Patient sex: F
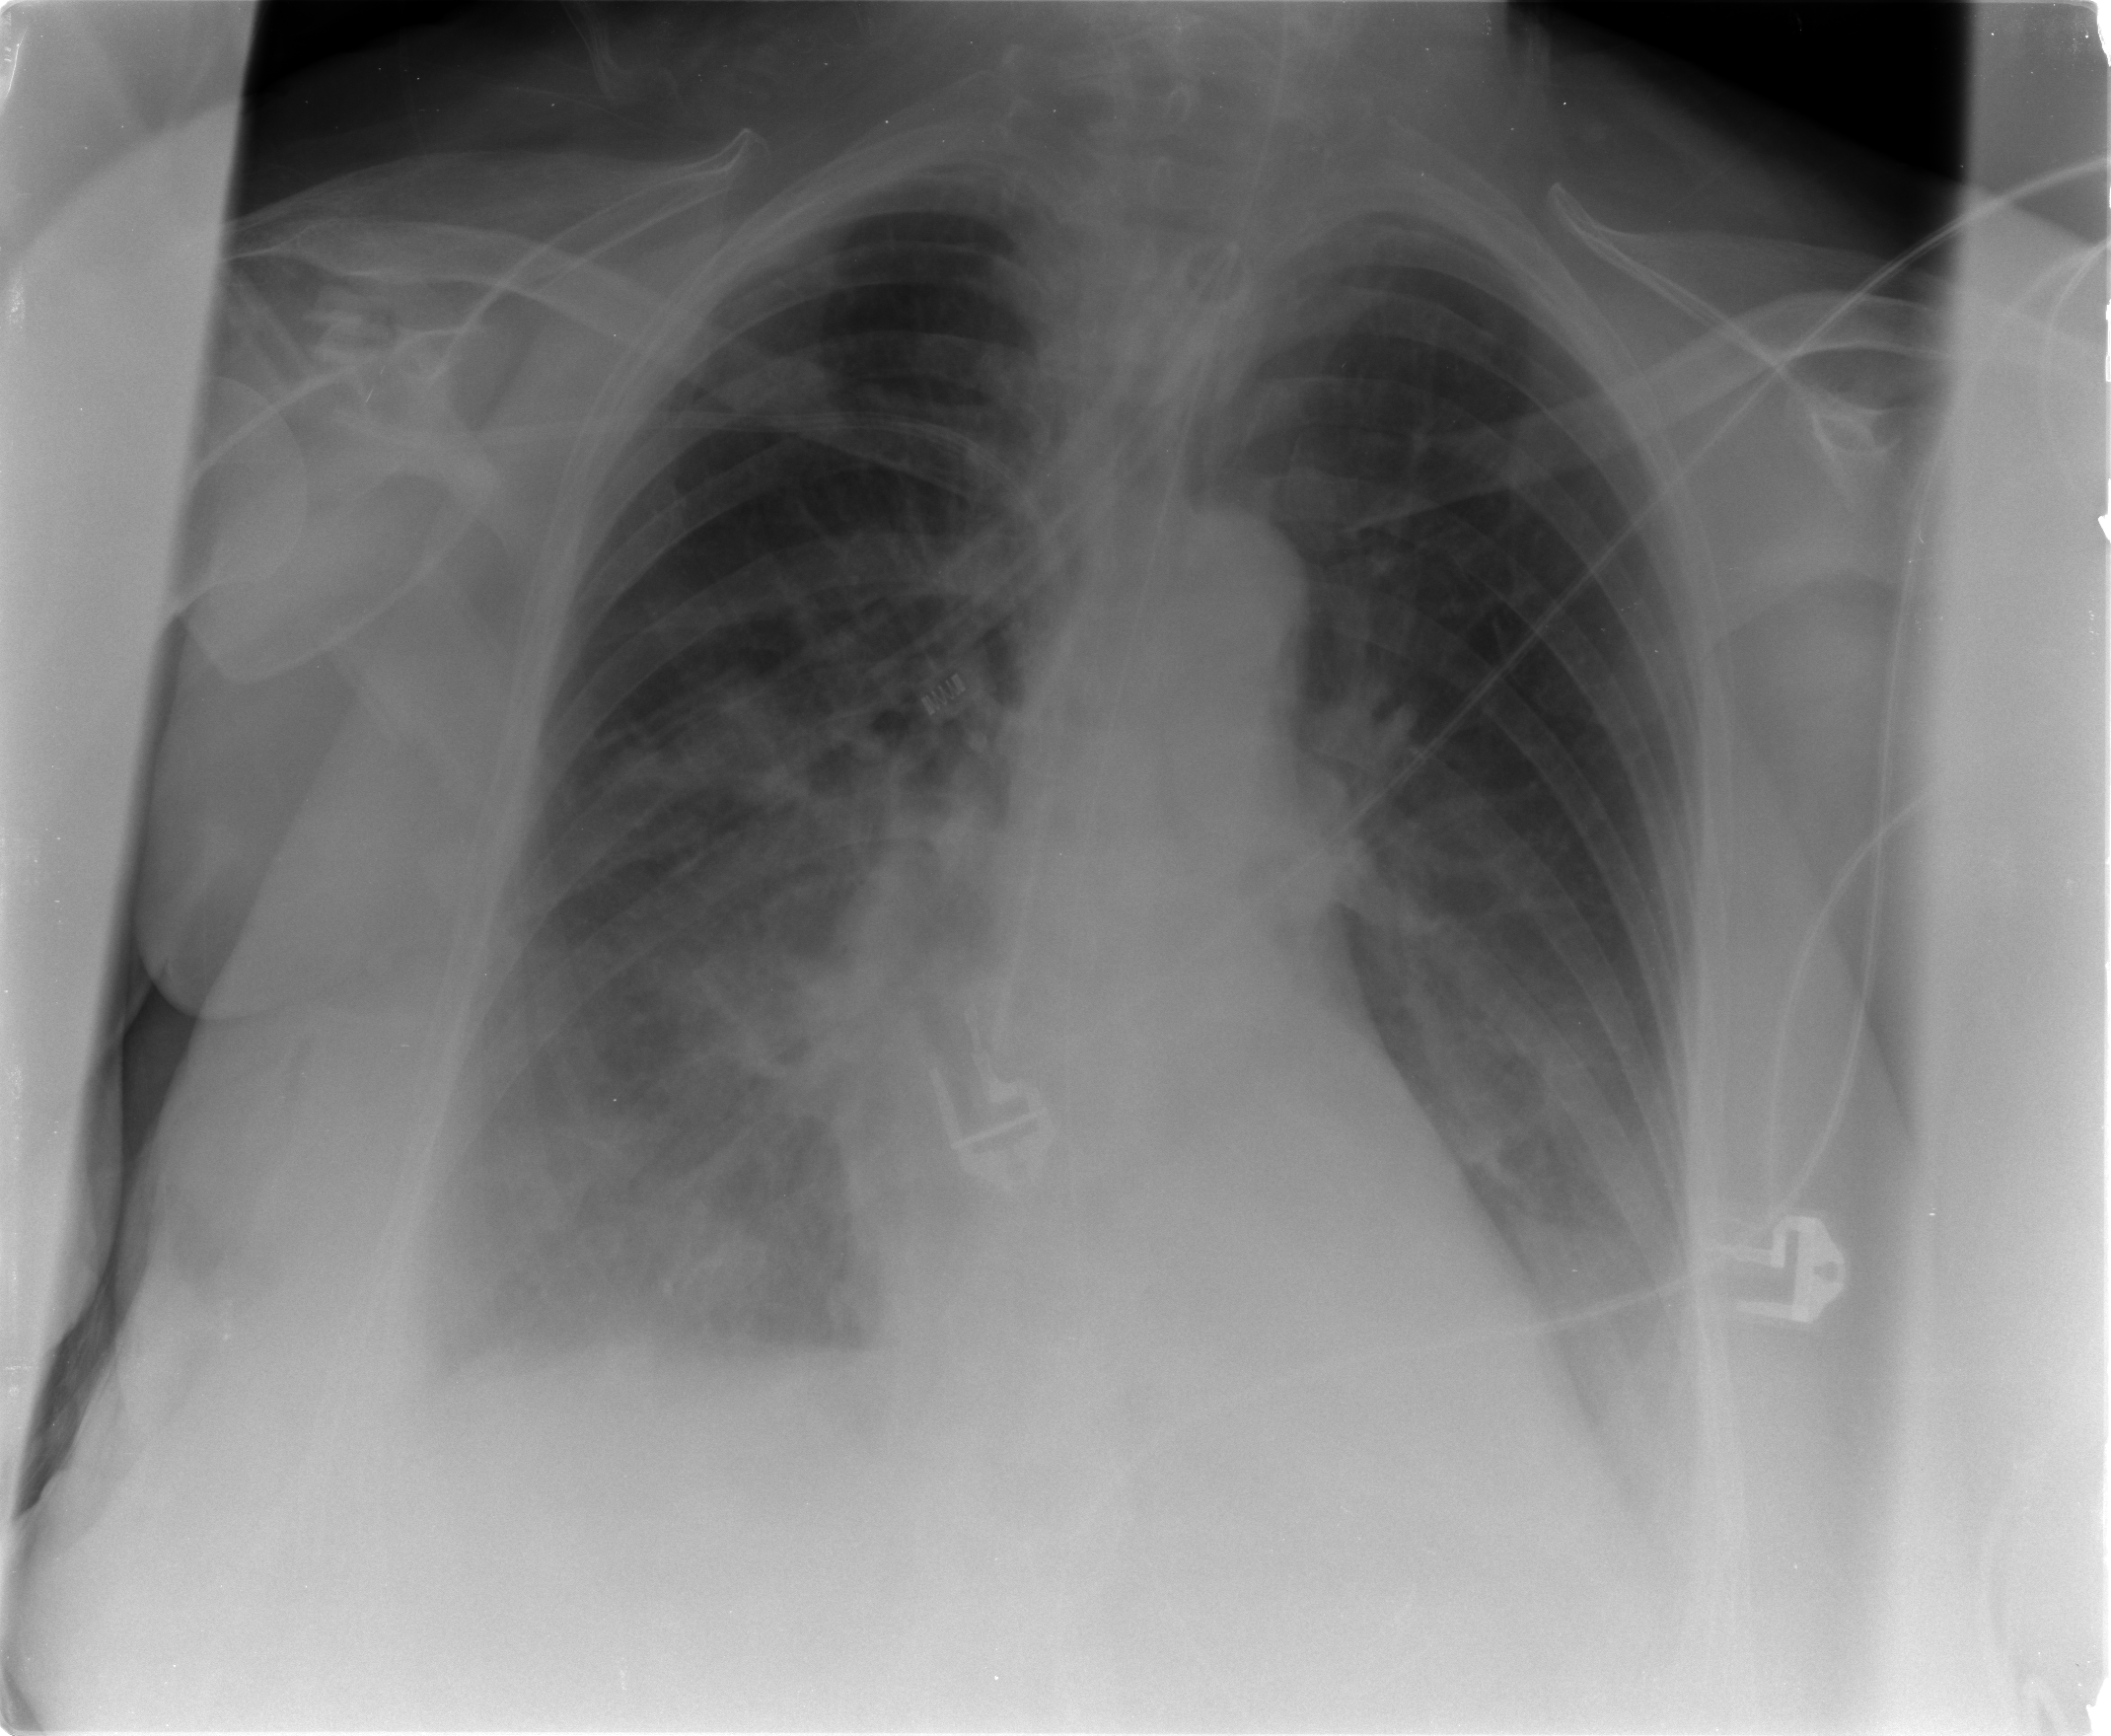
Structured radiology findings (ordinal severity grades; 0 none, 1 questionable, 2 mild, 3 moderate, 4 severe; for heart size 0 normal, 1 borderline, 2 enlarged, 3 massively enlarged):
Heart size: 0
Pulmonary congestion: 0
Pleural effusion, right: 2
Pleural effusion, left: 2
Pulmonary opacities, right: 2
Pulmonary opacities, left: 0
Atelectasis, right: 2
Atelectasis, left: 2